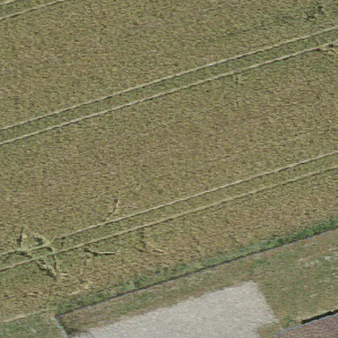
Label: other